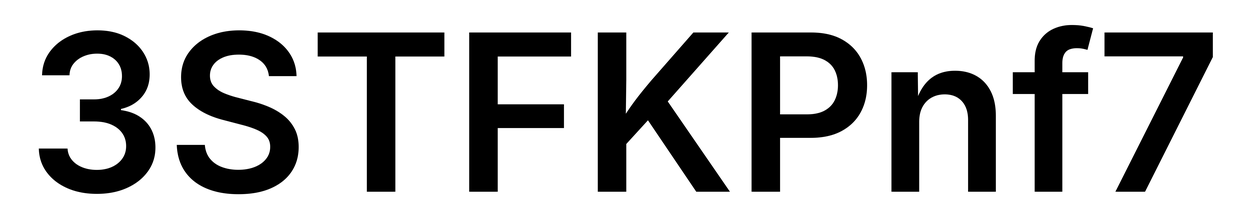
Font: Inter_SemiBold